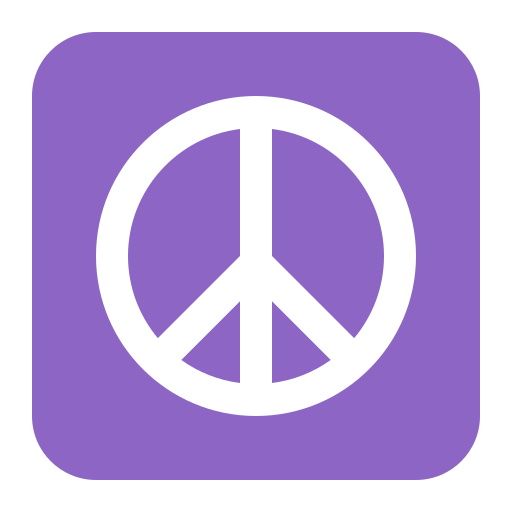
peace symbol flat